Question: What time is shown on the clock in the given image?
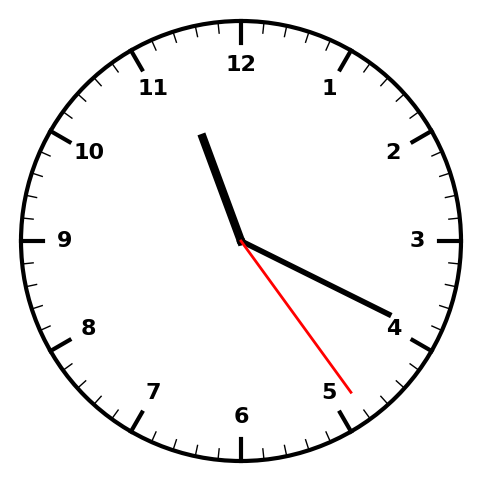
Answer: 11:19:24